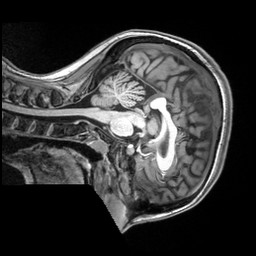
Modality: T1w
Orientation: sagittal
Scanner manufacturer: siemens
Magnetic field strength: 3 T
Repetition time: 2.5 s
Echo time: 0.00343 s